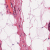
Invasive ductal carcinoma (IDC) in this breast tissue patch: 0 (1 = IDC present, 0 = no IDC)